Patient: sex M, age 71
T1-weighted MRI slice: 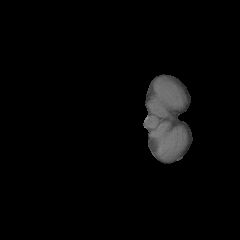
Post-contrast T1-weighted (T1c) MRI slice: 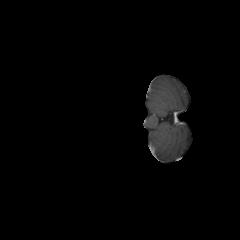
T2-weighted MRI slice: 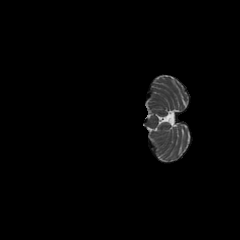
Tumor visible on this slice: no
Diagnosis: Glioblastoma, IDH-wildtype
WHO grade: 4